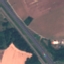
Land use / land cover: Highway